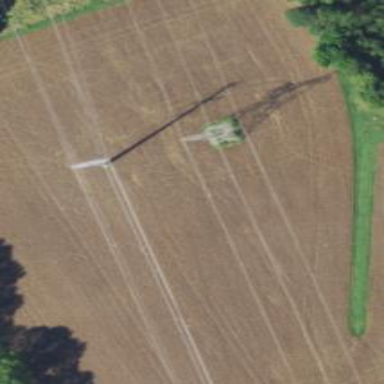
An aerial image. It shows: Lattice structure tower used for power distribution.